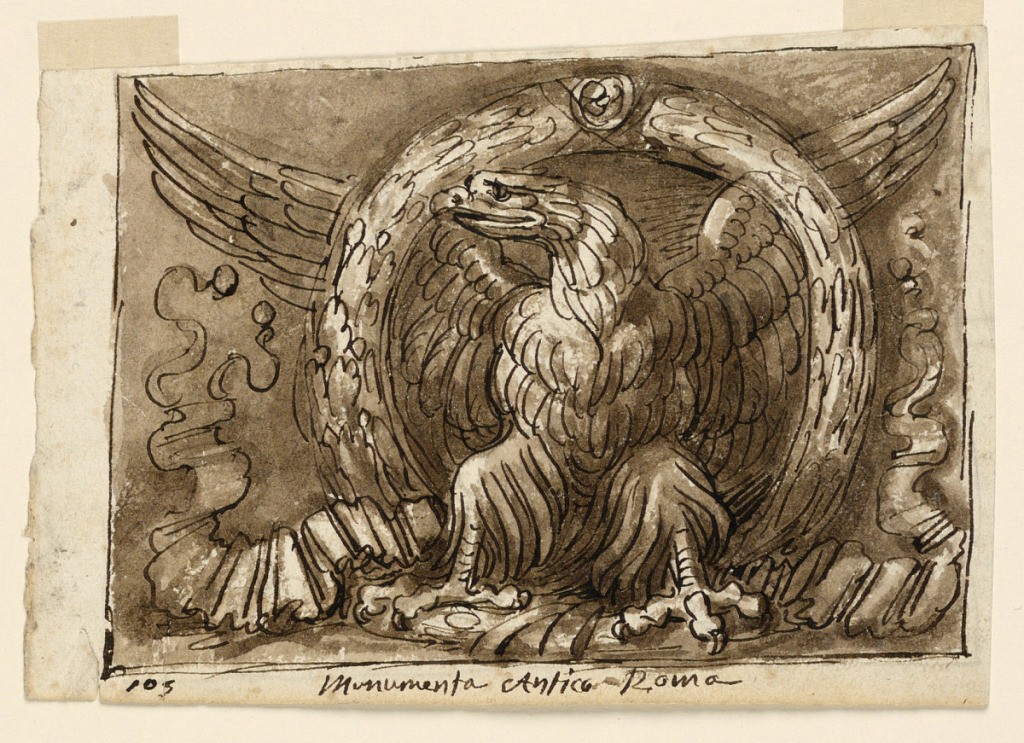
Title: Drawing
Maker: Felice Giani, Italian, 1758–1823
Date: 1810-1820
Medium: Pen, ink. Obv: with ink, sepia wash. Paper.
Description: Obverse: Compare Vaselli, Vasi etc. pl. 56. The center of the ribbon flutters upwards. Reverse: corner view of a room with wall paintings.